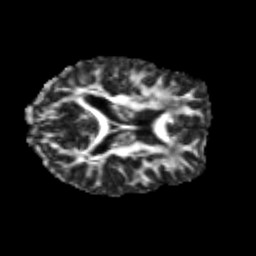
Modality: FA
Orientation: axial
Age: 23
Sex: female
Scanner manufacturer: siemens
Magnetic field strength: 3 T
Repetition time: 3.5 s
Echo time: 0.113 s